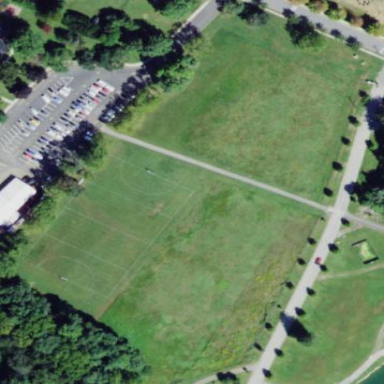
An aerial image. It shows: Recreation ground.